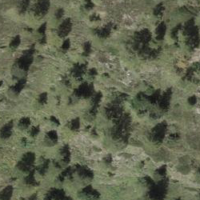
EUNIS habitat code: 31
Species observed at this site:
Lyrurus tetrix
Poecile palustris
Fringilla coelebs
Prunella collaris
Monticola saxatilis
Cuculus canorus